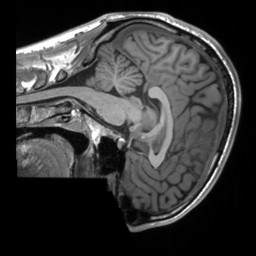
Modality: T1w
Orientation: sagittal
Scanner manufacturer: siemens
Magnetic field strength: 3 T
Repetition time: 2.3 s
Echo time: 0.00207 s